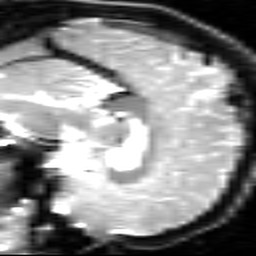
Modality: inplaneT2
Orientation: sagittal
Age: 25
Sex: male